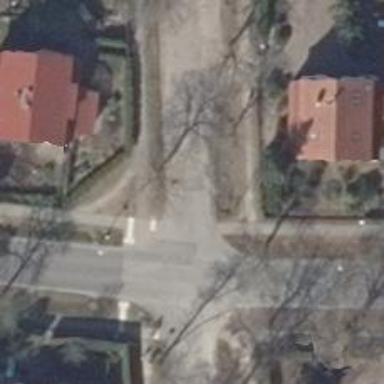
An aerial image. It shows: Road with "give way" sign.